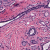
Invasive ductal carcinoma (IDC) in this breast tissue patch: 1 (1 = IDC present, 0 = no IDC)